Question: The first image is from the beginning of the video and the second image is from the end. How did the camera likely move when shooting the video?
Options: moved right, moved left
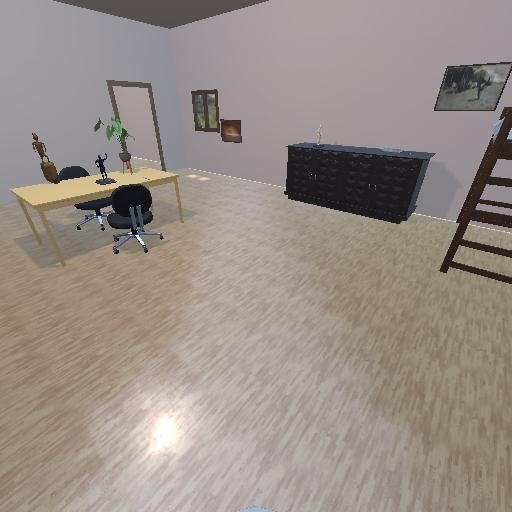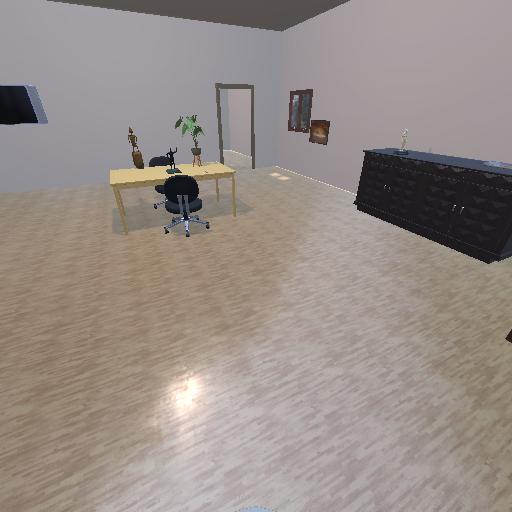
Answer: moved right